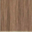
Piece: xx